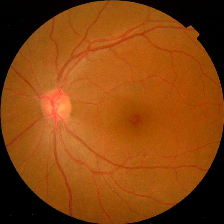
Diabetic retinopathy grade: No DR